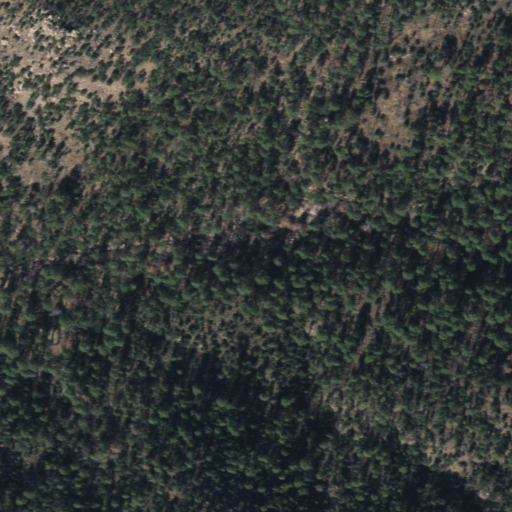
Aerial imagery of valley in Arizona named Saulsbury Canyon containing evergreen forest, shrub, and mixed forest